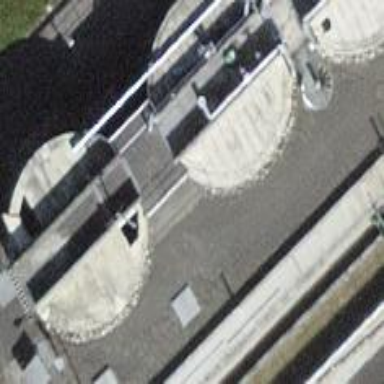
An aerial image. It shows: Silo building.